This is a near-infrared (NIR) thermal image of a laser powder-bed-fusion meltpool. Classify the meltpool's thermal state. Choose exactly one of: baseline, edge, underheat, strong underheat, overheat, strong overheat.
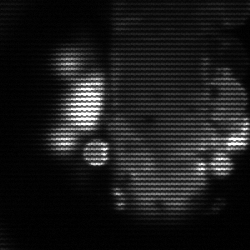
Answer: strong underheat